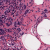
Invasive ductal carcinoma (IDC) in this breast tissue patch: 1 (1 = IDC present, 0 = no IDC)